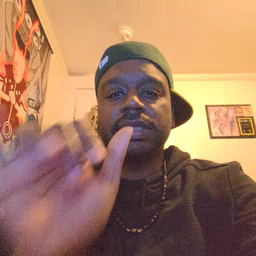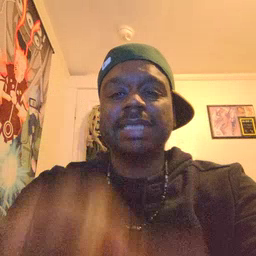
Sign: stay